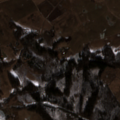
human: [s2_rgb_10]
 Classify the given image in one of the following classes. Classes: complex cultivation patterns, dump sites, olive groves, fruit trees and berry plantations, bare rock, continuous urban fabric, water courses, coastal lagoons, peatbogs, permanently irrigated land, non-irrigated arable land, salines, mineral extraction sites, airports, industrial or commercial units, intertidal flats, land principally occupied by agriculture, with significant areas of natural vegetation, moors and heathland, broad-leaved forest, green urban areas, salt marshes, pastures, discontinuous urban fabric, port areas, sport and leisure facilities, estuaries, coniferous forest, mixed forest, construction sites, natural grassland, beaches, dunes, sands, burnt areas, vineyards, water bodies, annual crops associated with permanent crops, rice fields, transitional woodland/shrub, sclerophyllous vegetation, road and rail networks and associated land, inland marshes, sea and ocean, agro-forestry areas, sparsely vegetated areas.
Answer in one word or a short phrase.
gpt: non-irrigated arable land, pastures, land principally occupied by agriculture, with significant areas of natural vegetation, broad-leaved forest, mixed forest